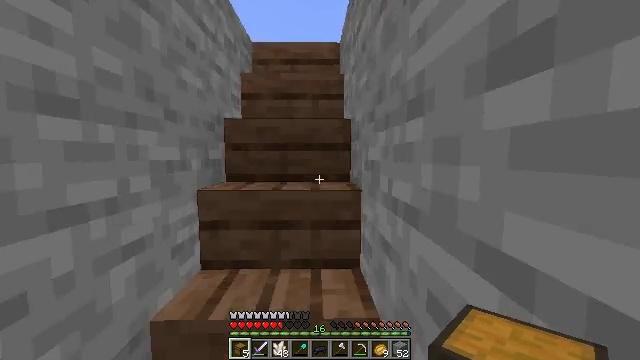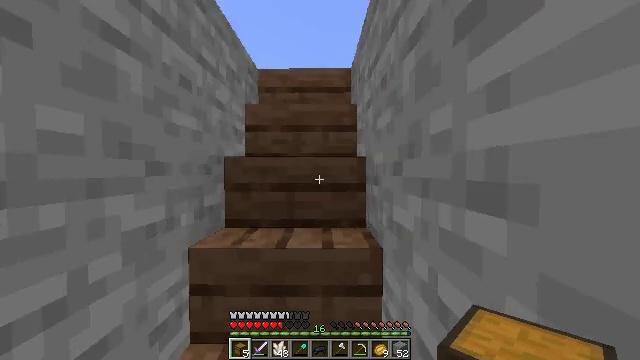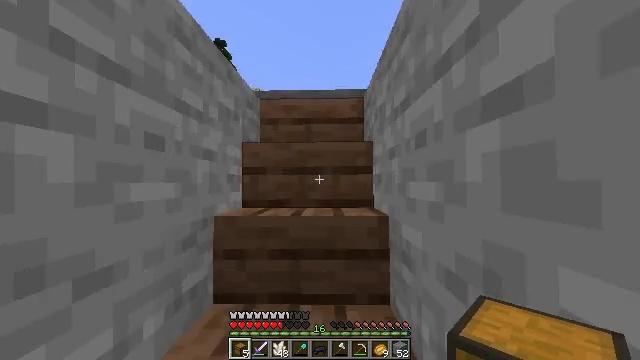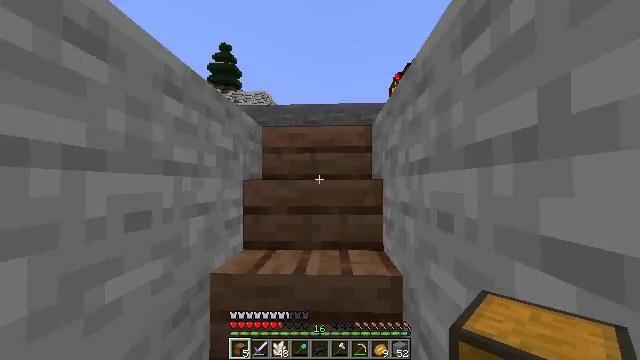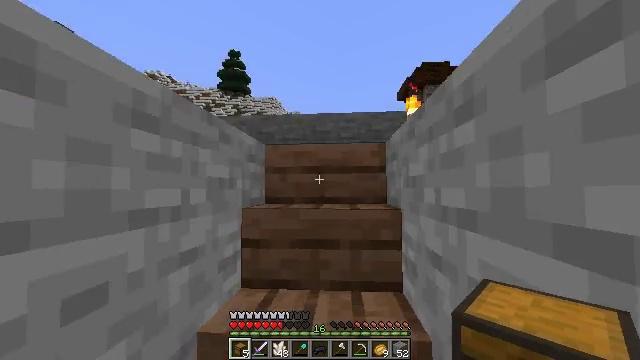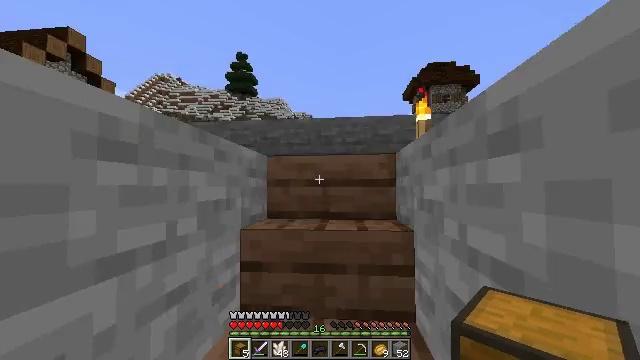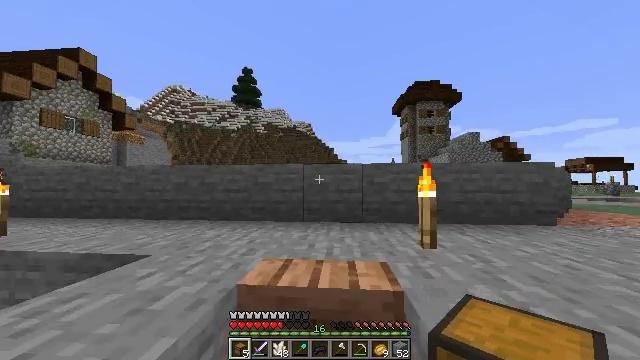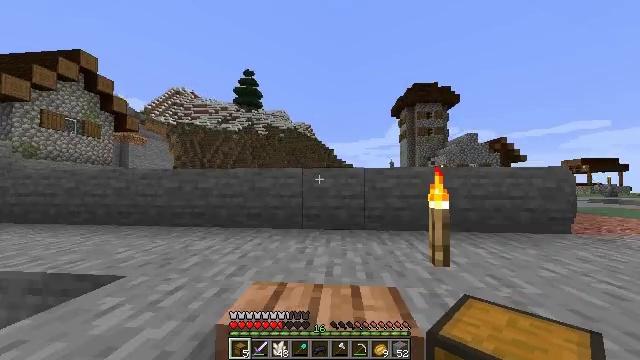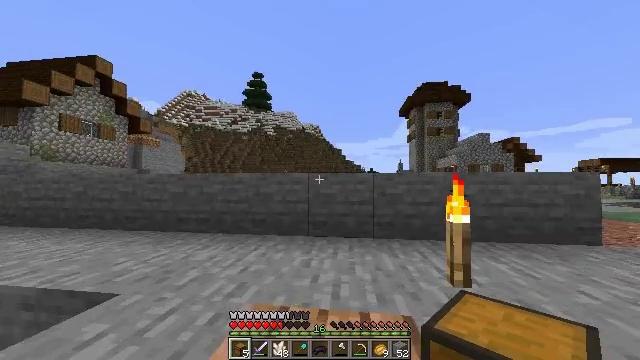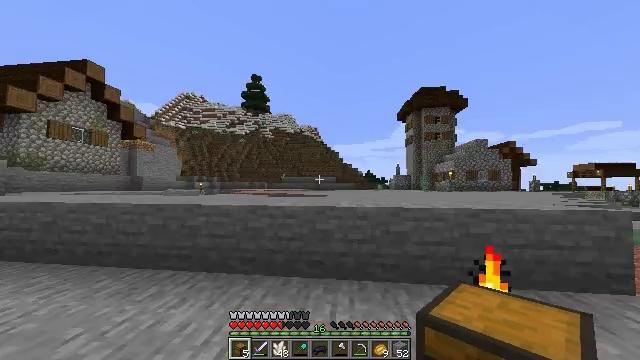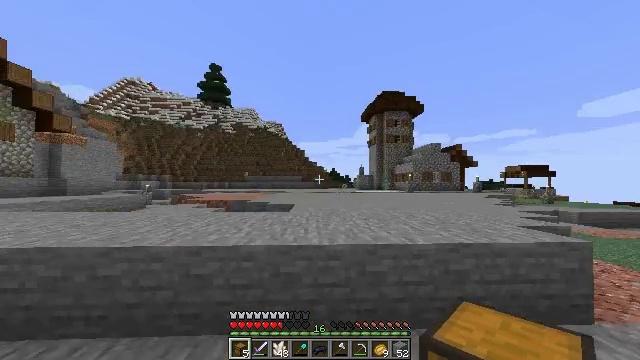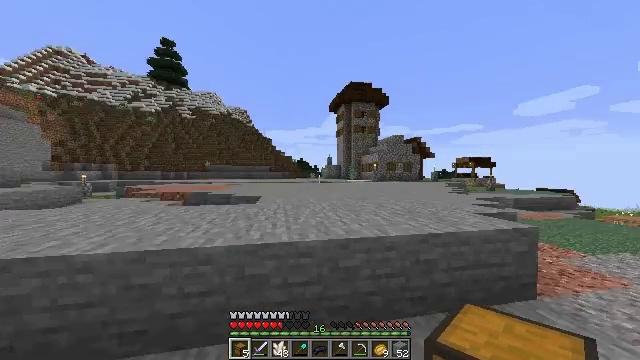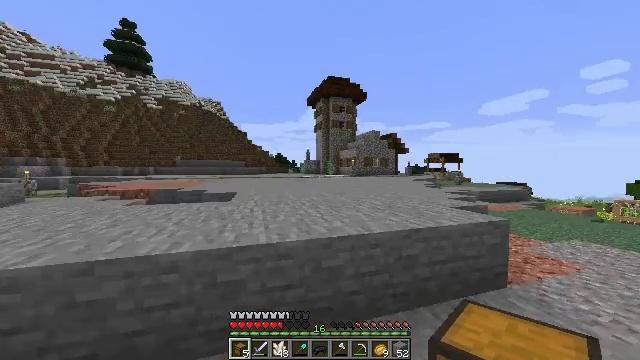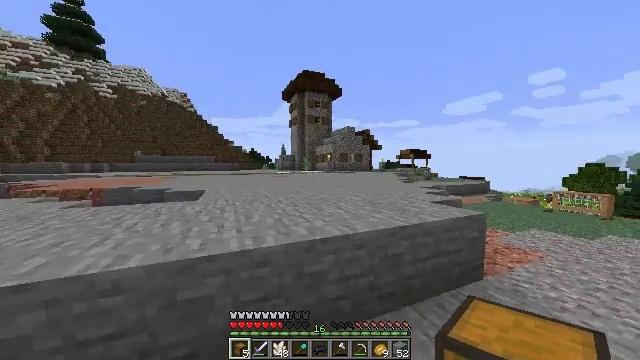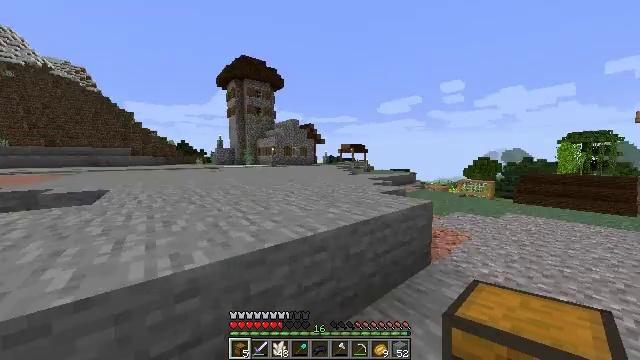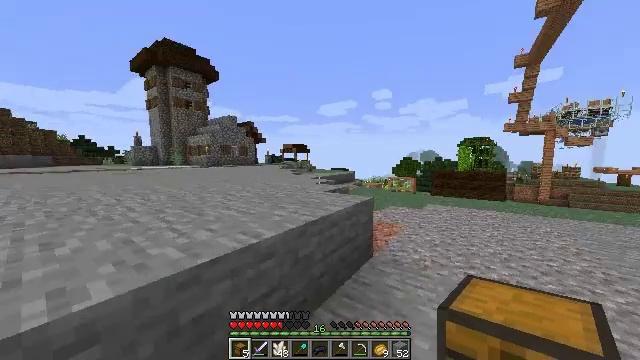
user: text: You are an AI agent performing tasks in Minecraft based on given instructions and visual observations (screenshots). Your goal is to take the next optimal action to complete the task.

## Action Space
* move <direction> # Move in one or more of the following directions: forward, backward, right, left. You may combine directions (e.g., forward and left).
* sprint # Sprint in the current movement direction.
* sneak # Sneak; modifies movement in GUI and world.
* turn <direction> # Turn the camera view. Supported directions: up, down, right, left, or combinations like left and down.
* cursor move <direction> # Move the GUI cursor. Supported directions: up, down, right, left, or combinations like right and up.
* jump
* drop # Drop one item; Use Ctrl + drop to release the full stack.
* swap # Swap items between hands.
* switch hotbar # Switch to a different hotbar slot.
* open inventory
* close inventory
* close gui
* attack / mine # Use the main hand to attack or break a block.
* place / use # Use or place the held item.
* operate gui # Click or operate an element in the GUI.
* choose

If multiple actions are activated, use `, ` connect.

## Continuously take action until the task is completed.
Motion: motion action
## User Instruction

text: Get a hopper using the crafting table.
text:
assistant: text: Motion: move forward, turn left and up, jump
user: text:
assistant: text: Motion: move forward, turn left and up, jump
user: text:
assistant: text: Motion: move forward, turn left, jump
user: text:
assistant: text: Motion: move forward, sprint, turn left, jump
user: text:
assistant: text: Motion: move forward, sprint, turn left, jump
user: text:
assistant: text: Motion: move forward, sprint, jump
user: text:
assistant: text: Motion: move forward, sprint, jump
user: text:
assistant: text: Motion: move forward, turn left, jump
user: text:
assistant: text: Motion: move forward, jump
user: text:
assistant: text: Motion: move forward, turn right, jump
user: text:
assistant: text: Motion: move forward, sprint, turn right and down, jump
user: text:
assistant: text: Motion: move forward, sprint, turn right and down, jump
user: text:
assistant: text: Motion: move forward, sprint, turn right and down, jump
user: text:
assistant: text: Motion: move forward, sprint, turn right and down, jump
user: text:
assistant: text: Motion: move forward, turn right, jump
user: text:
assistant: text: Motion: move forward, turn right, jump
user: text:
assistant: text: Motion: move forward, turn right, jump
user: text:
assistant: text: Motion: move forward, sprint, turn right, jump
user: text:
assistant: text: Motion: move forward, sprint, jump
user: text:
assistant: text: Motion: move forward, sprint, jump
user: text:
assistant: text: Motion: move forward, sprint, jump
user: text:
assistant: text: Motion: move forward, jump
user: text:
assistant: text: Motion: move forward, jump
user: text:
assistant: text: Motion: move forward, jump
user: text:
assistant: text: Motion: move forward, jump
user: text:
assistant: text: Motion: move forward, turn right, jump
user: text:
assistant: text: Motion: move forward, turn right, jump
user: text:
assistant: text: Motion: move forward, sprint, turn right, jump
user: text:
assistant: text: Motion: move forward, sprint, turn right, jump
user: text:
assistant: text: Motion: move forward, sprint, jump